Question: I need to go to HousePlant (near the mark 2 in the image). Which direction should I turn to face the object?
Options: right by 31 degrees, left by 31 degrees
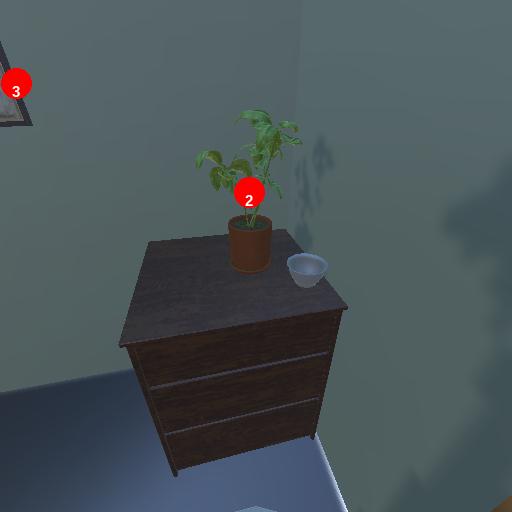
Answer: right by 31 degrees